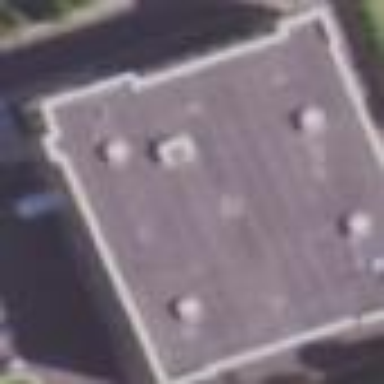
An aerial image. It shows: Building used for storage rental.